Interaction volume radius: 5 \u00c5
Interaction volume height: 25 \u00c5
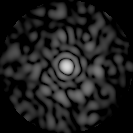
Disorder parameter: 0.8169